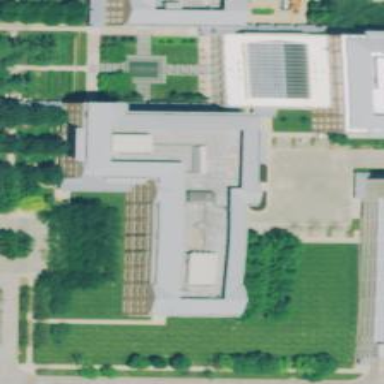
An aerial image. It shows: Office building.